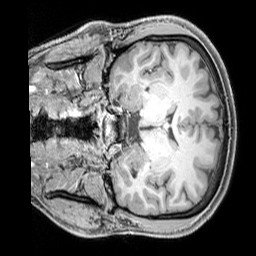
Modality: T1w
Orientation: coronal
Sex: male
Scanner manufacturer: siemens
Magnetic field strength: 3 T
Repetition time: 2.3 s
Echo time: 0.00226 s